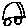
Label: car